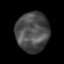
Tissue: lung
Cell type: T cells
Senescence score: 0.2215
Nuclear area (px): 1290
Mean DAPI intensity: 75.349